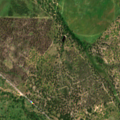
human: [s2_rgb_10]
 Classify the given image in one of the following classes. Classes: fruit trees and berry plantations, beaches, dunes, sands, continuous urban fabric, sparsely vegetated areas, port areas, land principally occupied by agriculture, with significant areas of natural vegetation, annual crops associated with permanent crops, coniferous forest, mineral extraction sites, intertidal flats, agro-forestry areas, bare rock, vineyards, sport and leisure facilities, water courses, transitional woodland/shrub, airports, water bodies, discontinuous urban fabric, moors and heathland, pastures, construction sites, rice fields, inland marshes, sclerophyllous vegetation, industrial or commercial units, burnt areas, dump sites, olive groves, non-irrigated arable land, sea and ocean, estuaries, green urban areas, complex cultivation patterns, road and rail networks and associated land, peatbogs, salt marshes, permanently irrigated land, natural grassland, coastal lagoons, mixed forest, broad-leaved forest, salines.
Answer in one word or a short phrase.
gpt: permanently irrigated land, agro-forestry areas, broad-leaved forest, coniferous forest, mixed forest, transitional woodland/shrub